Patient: sex F, age 70
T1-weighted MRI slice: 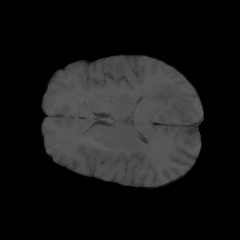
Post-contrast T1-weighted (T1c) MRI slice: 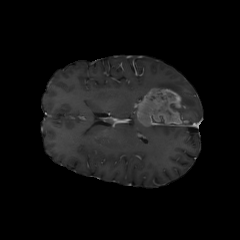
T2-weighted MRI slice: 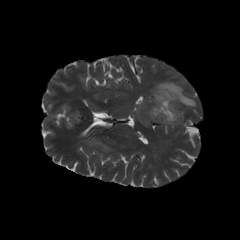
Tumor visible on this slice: yes
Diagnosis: Glioblastoma, IDH-wildtype
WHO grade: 4